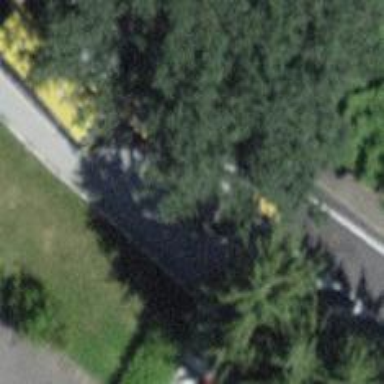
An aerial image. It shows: Bump for traffic calming.